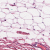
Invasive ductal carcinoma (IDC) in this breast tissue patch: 0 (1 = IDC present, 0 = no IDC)